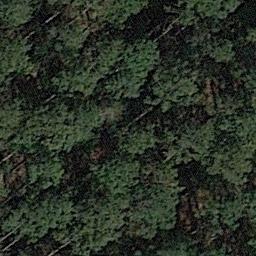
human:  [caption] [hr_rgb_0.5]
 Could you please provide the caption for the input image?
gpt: Many green trees are in a forest .

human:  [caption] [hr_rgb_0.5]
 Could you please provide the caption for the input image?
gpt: The forest is full of green trees .

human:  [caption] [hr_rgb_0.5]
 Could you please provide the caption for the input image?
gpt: This is a dense forest .

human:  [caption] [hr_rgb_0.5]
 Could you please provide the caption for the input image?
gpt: The forest has a lot of dense green trees .

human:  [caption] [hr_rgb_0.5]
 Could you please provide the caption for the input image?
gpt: A forest with many green trees .